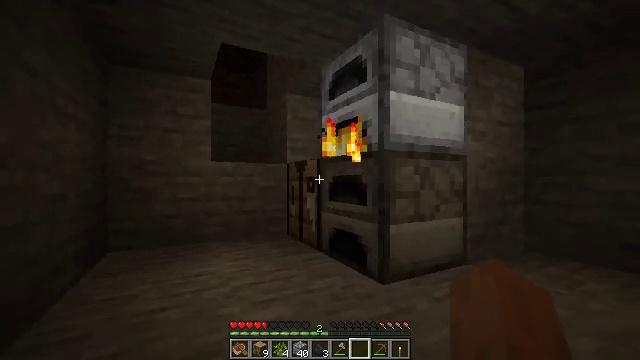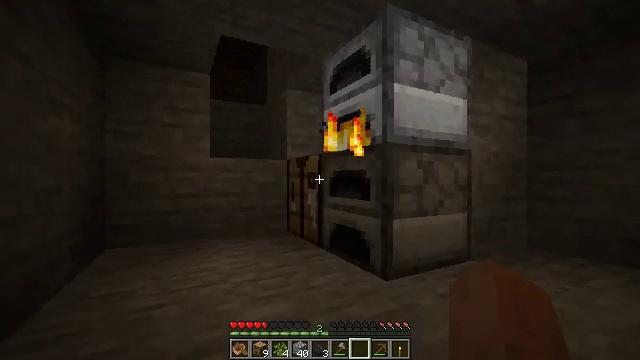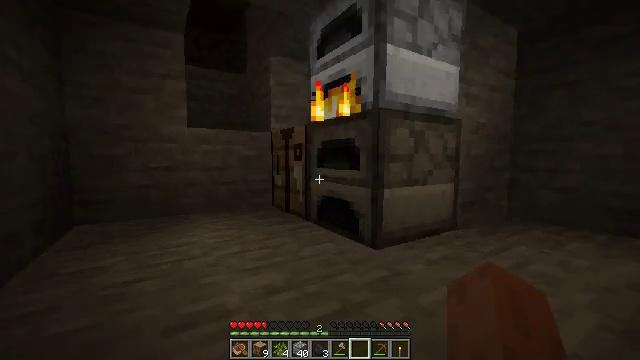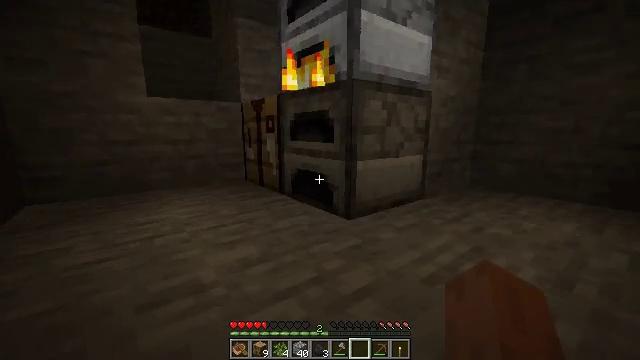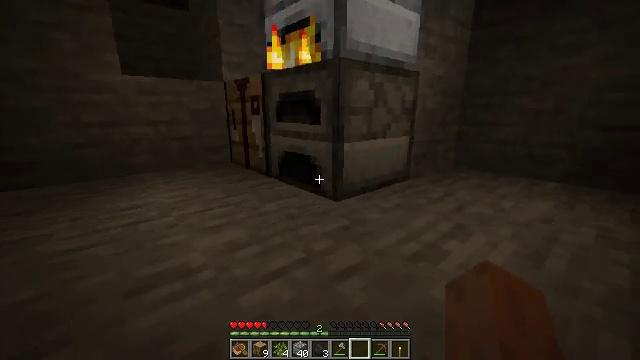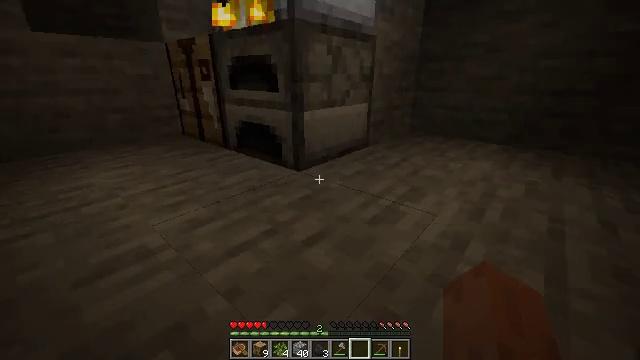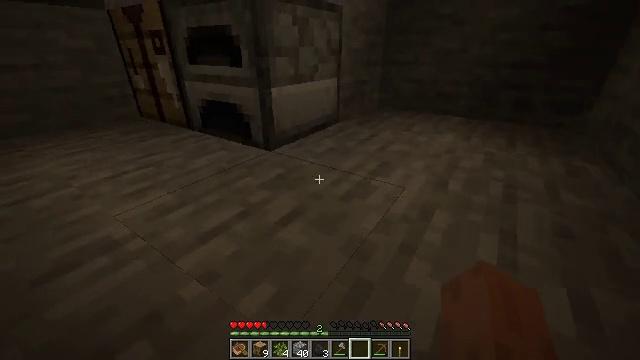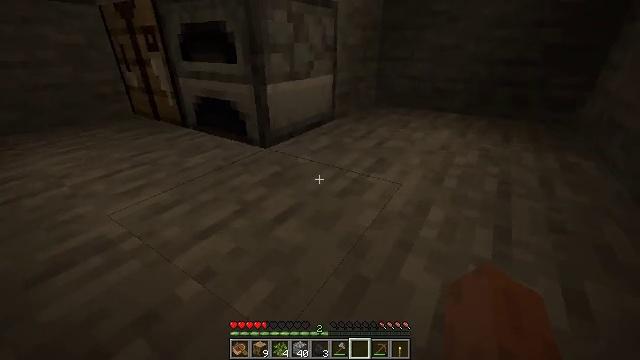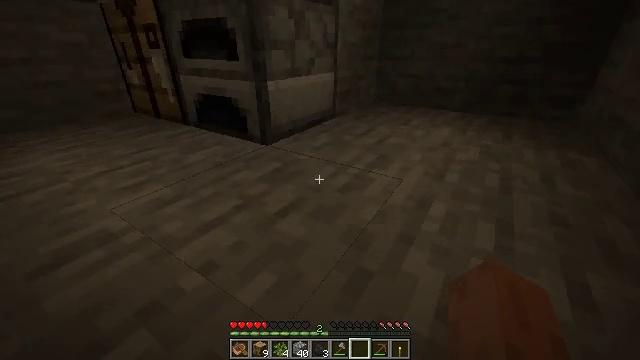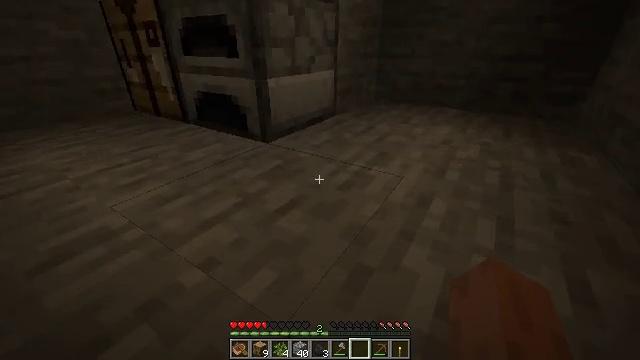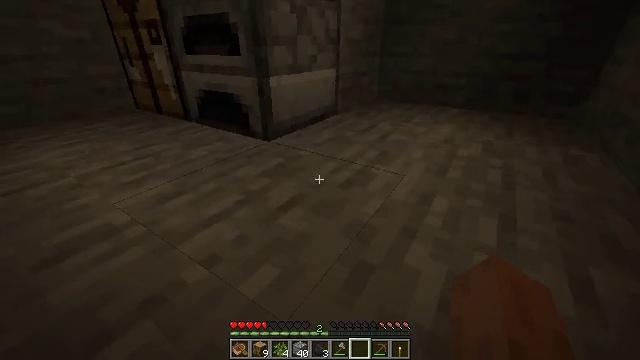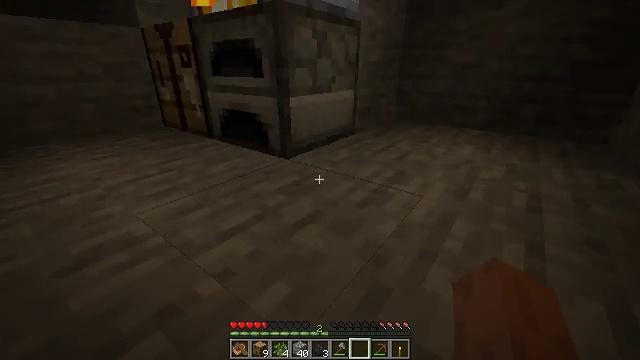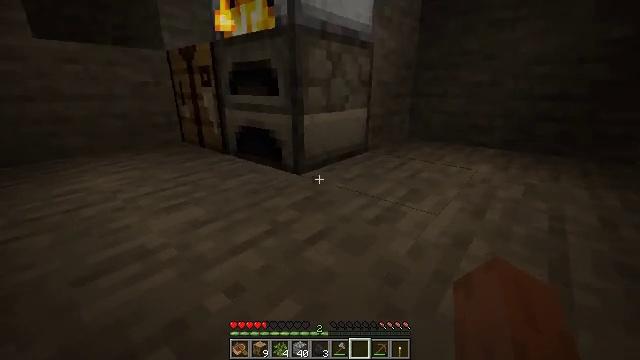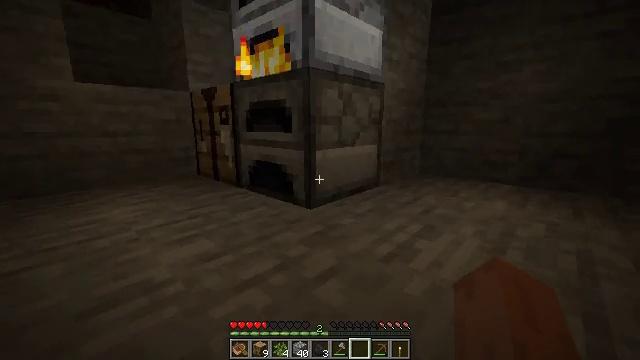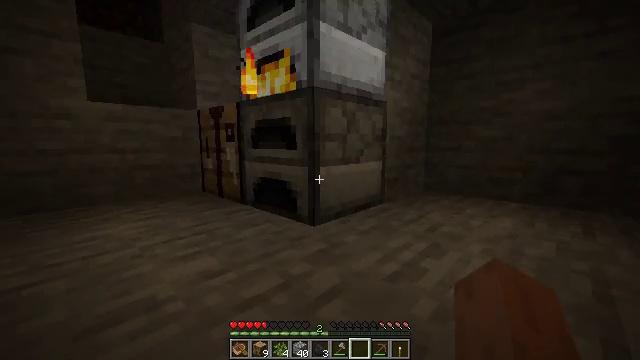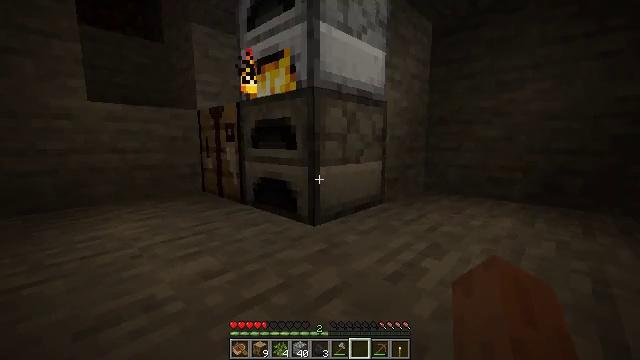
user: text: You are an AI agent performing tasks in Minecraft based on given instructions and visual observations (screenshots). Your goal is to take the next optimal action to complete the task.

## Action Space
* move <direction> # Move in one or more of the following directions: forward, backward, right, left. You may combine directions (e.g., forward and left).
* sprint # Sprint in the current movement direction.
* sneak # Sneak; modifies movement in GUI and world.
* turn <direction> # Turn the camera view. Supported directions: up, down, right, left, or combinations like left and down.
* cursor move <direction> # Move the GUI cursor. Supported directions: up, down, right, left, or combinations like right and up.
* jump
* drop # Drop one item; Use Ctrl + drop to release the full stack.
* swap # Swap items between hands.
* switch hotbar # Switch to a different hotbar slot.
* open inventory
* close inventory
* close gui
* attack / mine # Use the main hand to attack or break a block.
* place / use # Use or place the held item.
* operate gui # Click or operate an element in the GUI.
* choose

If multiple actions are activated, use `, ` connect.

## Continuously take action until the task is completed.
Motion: motion action
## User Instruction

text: craft item air
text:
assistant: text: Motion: move forward, jump
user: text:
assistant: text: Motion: move forward, turn right and down, jump
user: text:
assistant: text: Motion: move forward, turn right and down, jump
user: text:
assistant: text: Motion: move forward, turn right and down
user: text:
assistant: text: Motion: move forward, turn right and down
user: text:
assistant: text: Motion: move forward, turn right and down
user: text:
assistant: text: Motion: no_op
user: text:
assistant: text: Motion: no_op
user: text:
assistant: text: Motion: no_op
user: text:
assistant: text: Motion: no_op
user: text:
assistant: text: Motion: turn left and up
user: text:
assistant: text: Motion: turn left and up
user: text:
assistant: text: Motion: turn left and up
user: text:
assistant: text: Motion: turn up
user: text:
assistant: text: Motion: no_op
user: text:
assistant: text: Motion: use / place
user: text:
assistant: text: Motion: use / place
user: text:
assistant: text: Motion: use / place
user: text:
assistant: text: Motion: no_op
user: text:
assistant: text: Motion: no_op
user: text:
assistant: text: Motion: open gui
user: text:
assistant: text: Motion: no_op
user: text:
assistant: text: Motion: no_op
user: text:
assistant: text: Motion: no_op
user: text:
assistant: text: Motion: sneak, cursor move right and up
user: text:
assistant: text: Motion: sneak
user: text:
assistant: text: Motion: sneak, cursor move up
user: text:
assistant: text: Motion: sneak, cursor move up
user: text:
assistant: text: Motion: sneak
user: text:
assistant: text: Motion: sneak